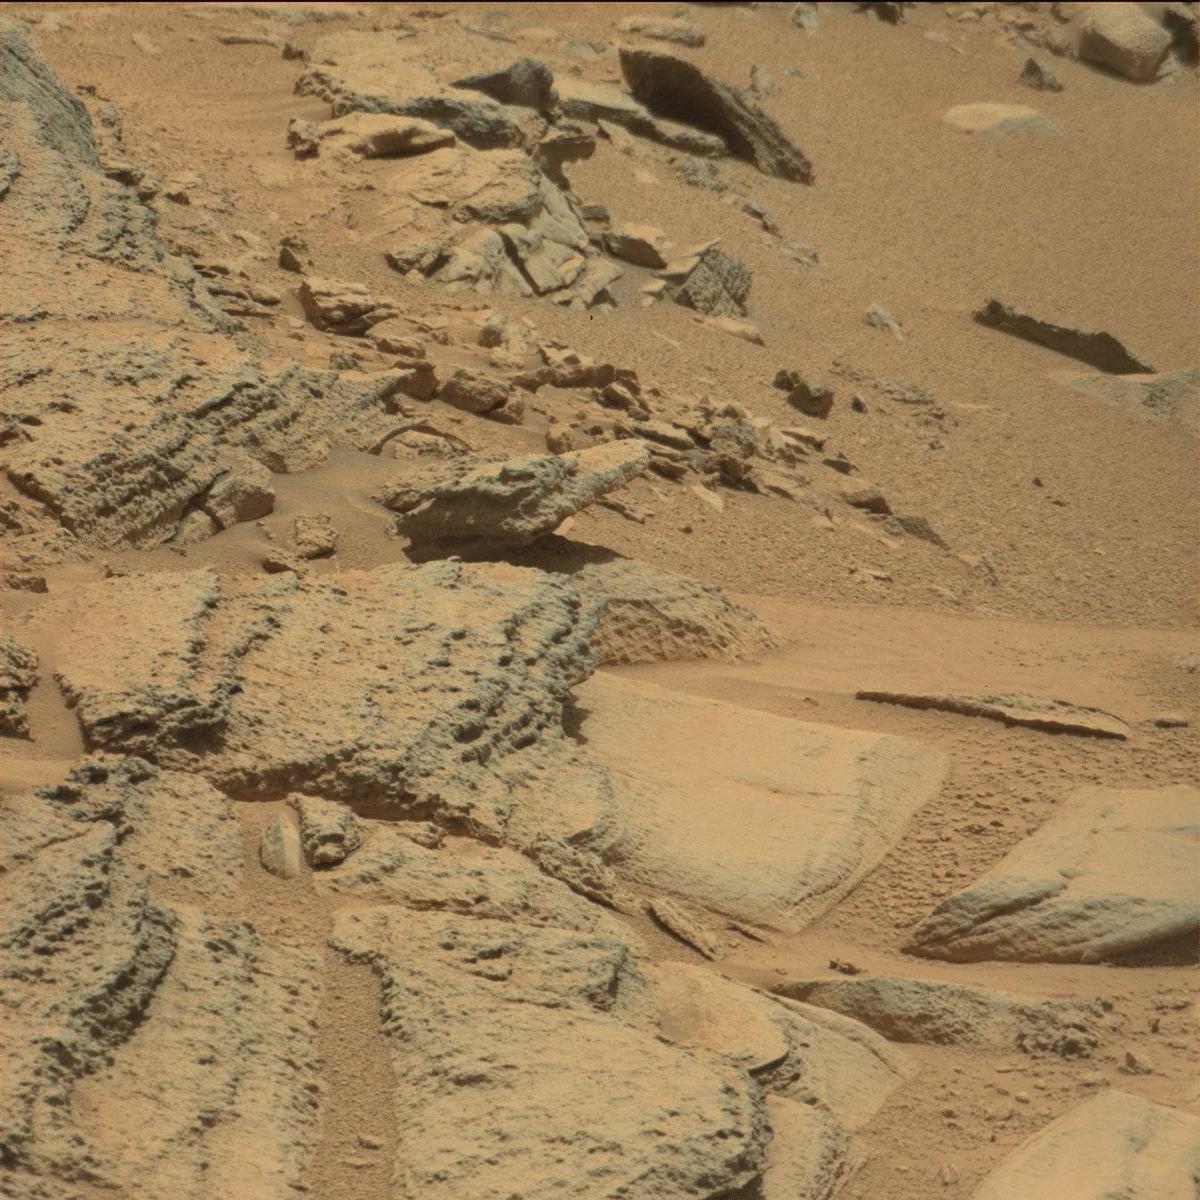
Terrain classes present: Bedrock, Sand / Soil